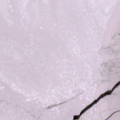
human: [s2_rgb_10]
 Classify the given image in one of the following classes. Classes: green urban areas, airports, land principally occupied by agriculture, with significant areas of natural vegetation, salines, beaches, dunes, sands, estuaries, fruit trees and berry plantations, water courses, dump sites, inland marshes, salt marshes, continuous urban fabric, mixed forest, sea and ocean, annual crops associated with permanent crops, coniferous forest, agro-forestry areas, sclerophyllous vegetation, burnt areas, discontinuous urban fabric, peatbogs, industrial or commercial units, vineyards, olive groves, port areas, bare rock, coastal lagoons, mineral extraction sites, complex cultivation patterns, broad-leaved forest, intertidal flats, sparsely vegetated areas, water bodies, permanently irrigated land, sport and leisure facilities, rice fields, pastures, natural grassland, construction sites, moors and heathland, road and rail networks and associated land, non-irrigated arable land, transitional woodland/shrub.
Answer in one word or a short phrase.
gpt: sea and ocean